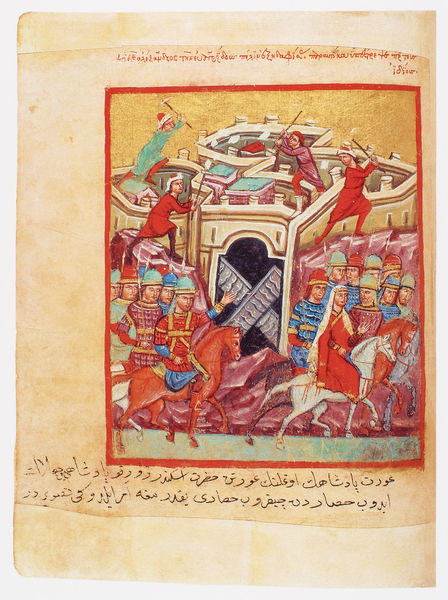
Titel: Der griechische Alexanderroman
Institution: Venedig, Hellenic Institute Codex Gr. 5
Schlagwörter: blau, kampf, kämpfer, weiß, gelb, grün, menschen, stadt, bunt, frau, kleid, zeichnung, gebäude, rot, architektur, rahmen, bild, gold, blatt, gotik, rosa, pferd, pferde, reiter, reiten, schrift, papier, stab, violett, krieg, soldaten, tor, zinnen, eingang, buch, burg, kreuz, türme, festung, seite, säbel, text, stöcke, helm, ritter, armee, kämpfen, rüstung, schimmel, buchseite, helme, verteidiger, arabisch, mauern, griechisch, mittelalter, krieger, königin, kreig, arabien, perde, kruez, hebräisch, buchmalerei, alexander, kodex, belagerung, erstürmen, pgerde, verbarrikadiert